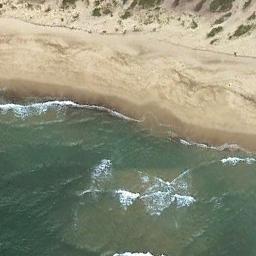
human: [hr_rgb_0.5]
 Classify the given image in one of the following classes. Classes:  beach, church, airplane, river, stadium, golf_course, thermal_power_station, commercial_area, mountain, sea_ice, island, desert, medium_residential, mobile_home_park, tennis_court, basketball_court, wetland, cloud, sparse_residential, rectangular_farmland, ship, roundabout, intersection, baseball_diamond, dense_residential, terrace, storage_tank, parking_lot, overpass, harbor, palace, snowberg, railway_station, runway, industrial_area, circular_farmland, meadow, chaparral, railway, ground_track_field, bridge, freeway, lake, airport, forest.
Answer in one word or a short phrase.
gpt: beach